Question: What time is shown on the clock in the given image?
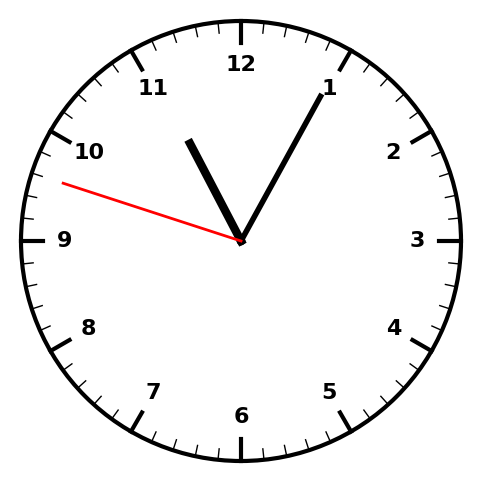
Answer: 11:04:48